Current action and preconditions to check: trajectory_clear

Your task: For each precondition in the list above, predict whether it will hold at this action.

Consider the current scene as observed from the mobile robot's camera, and analyze the predicted future states of all dynamic agents (e.g., people, animals, vehicles, or any moving entities) within the NEXT SECOND.

IMPORTANT: Only answer "very likely" if you are absolutely certain—based on strong, clear evidence—that a dynamic agent will violate the precondition in the predicted future state. Do NOT answer "very likely" for unlikely, ambiguous, or low-probability risks.

Ask yourself for each precondition: Is there a high probability, with clear and convincing evidence, that the predicted future states of any dynamic agent will interfere with the predicted future state of the currently executing action within the NEXT SECOND, causing that precondition to fail?

Assess the risk level based on these predictions. Use "likely" or "very likely" if motions create a clear risk of interference.

Use "neutral" or "improbable" if agents are nearby but their predicted paths are clearly diverging or non-conflicting.

Failure Risk Categories: "very improbable", "improbable", "neutral", "likely", "very likely"

Answer Format: Output ONLY the probability_of_failure value from these categories: "very improbable", "improbable", "neutral", "likely", "very likely"

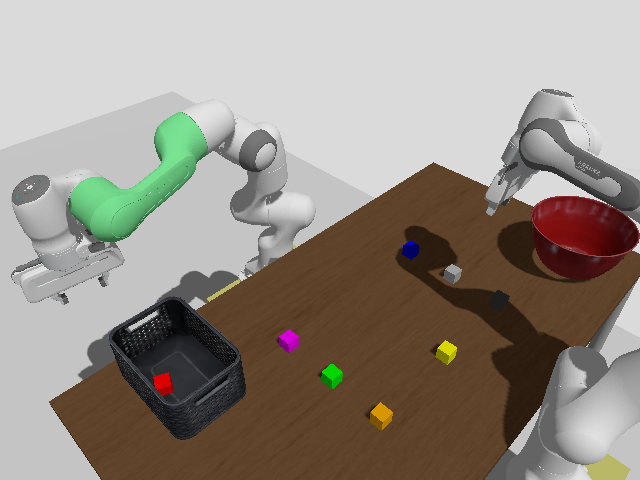

Answer: very improbable